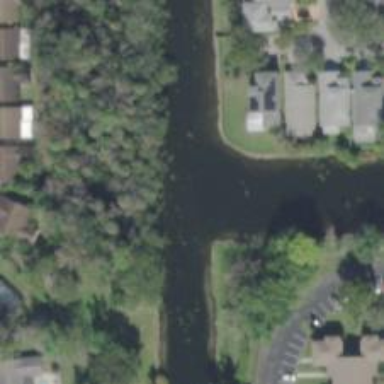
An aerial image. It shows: Canal.